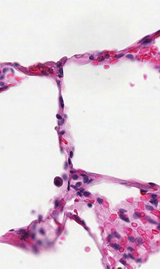
Tumor epithelial tissue: no
Tumor-associated stroma tissue: no
Normal tissue: yes